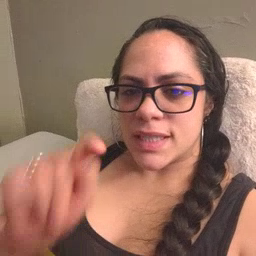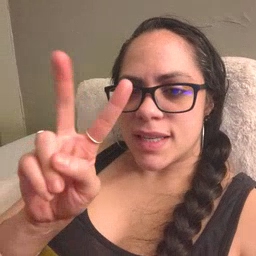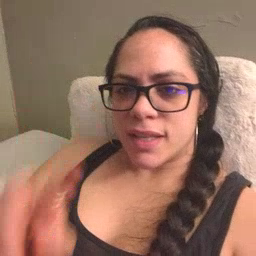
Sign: TV